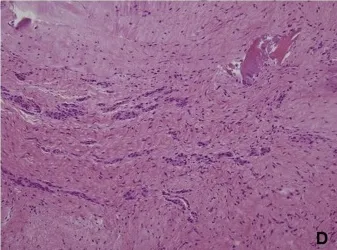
Enlarged image of the left area (box) in Fig. 4C; there was visible aggregation of fibroblasts and collagen fibers.
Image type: pathology (h&e)